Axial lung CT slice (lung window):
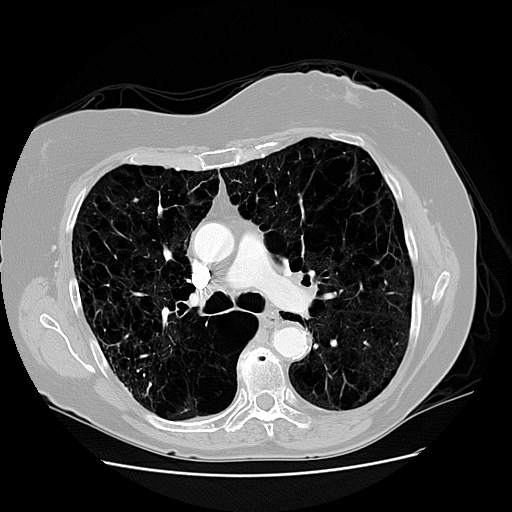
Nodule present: no